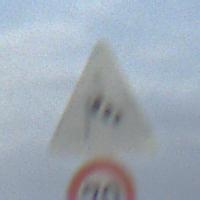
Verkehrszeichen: SeitenwindVonLinks
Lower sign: Geschwindigkeit70
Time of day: Night
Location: Outdoor (Nature)
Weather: Overcast
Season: NotSpecified
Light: Artificial